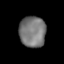
Tissue: lung
Cell type: T cells
Senescence score: 0.1993
Nuclear area (px): 802
Mean DAPI intensity: 119.986